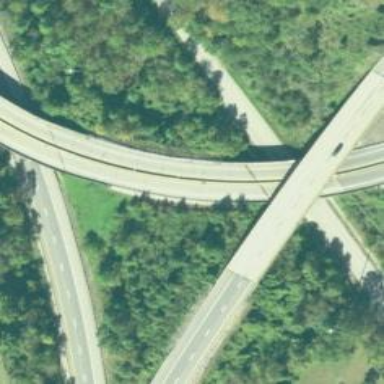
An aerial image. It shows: Motorway link.